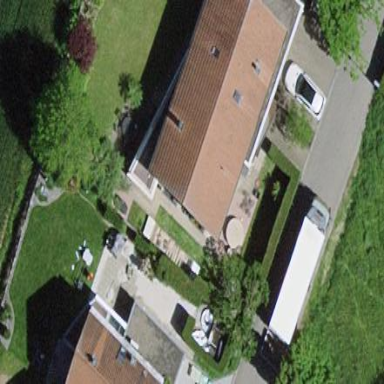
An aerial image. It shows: Simple and straightforward house.